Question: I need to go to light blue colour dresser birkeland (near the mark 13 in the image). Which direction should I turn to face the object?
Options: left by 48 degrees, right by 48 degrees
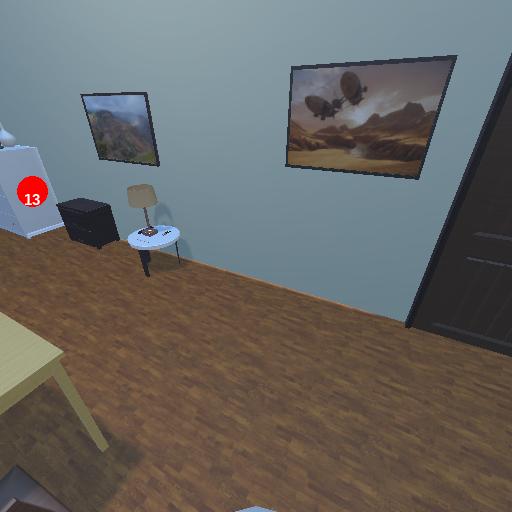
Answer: left by 48 degrees